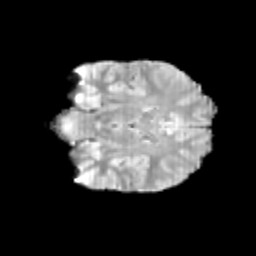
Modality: T2w
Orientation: coronal
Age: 11
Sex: female
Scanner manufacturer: siemens
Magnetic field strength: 3 T
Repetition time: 3.8 s
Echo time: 0.07 s